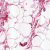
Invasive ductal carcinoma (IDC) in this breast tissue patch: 0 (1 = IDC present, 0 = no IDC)